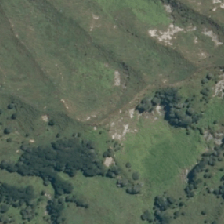
Land cover: low_producing_grassland